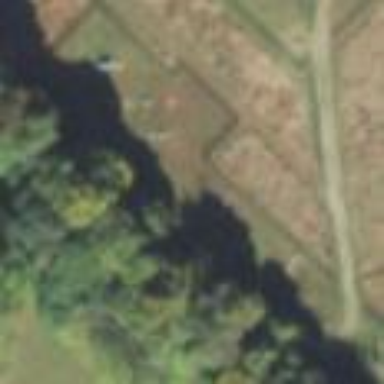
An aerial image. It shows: Cemetery.